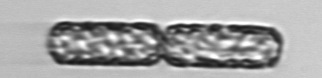
Label: Dactyliosolen_fragilissimus